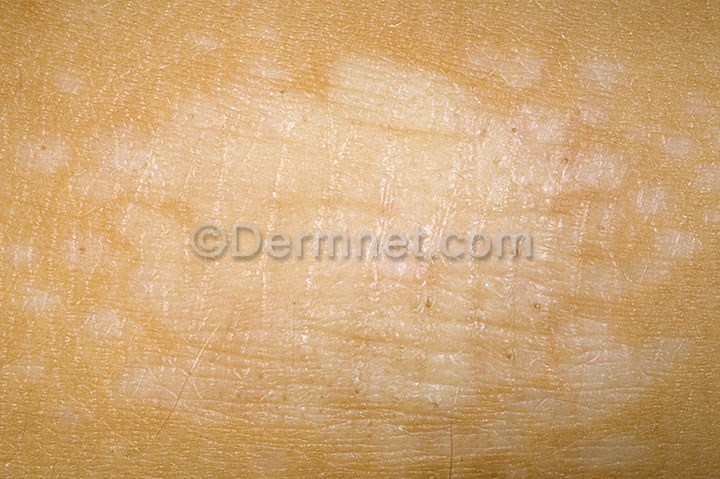
Disease: Psoriasis pictures Lichen Planus and related diseases